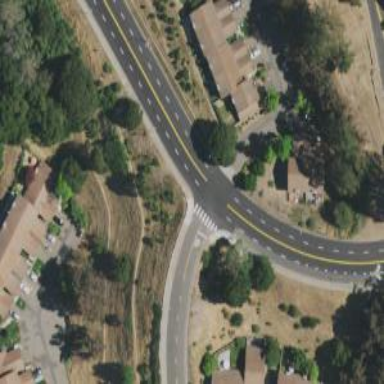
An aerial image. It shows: Stop road.